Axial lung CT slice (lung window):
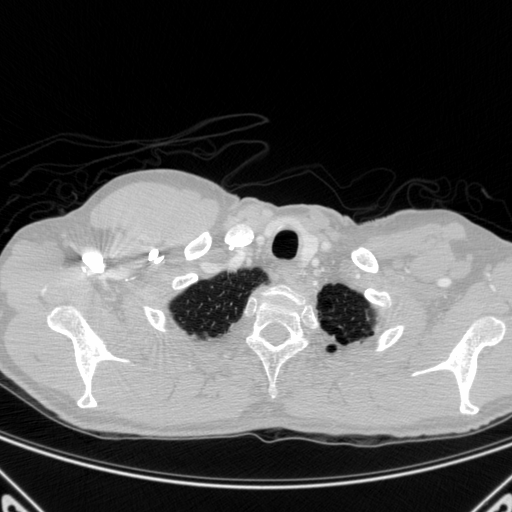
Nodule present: no